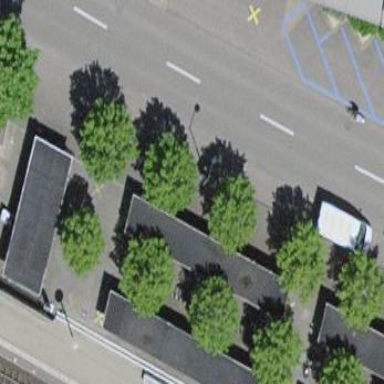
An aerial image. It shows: View of roof of building.